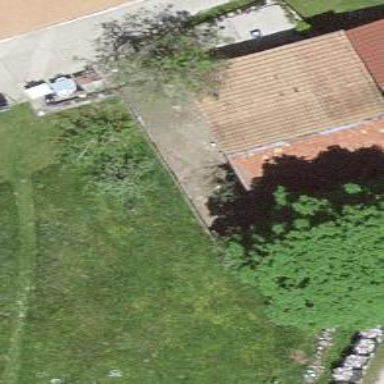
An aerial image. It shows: Barn.